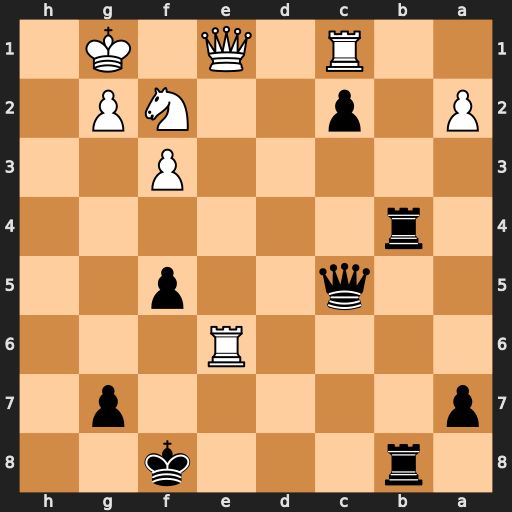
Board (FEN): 1r3k2/p5p1/4R3/2q2p2/1r6/5P2/P1p2NP1/2R1Q1K1
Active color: b
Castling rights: -
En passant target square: -
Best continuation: Rb1 Kh2 Rxc1